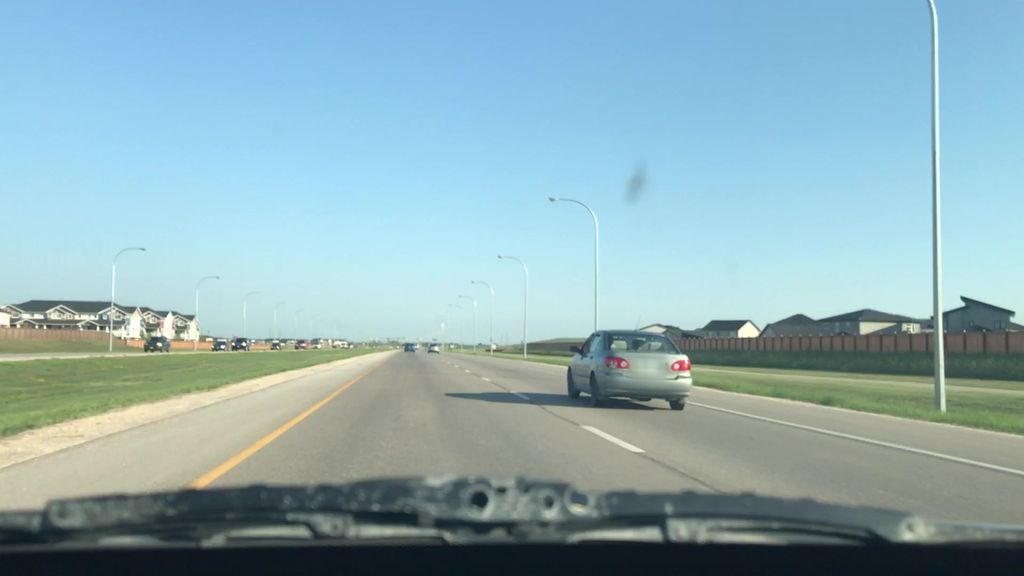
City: winnipeg